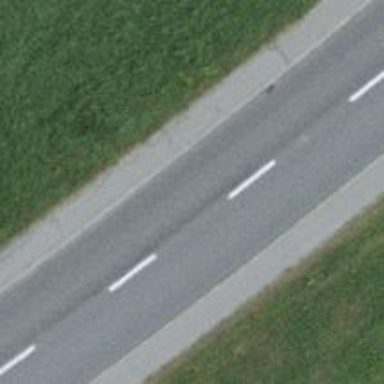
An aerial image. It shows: Primary highway with asphalt surface. There is track cycleway on the left.